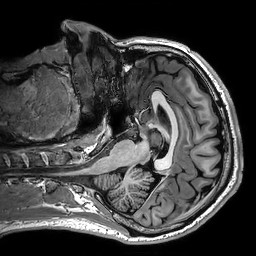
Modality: T1w
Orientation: axial
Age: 37
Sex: male
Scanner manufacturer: philips
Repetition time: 0.006428 s
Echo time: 0.00294 s